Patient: sex M, age 53
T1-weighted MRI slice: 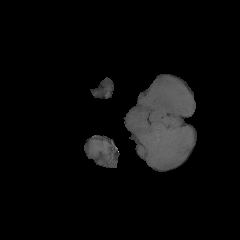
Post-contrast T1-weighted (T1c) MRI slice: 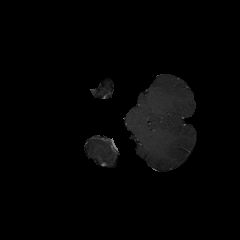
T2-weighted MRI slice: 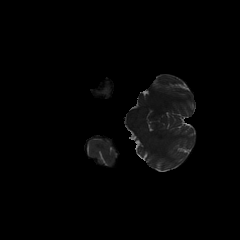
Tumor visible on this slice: no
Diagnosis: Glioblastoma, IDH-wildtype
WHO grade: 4